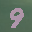
Label: 9